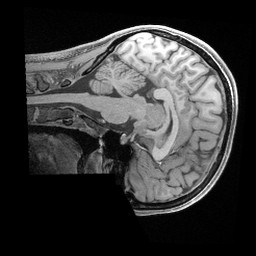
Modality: T1w
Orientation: sagittal
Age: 23
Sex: female
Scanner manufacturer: siemens
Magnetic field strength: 3 T
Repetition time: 2.4 s
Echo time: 0.00241 s